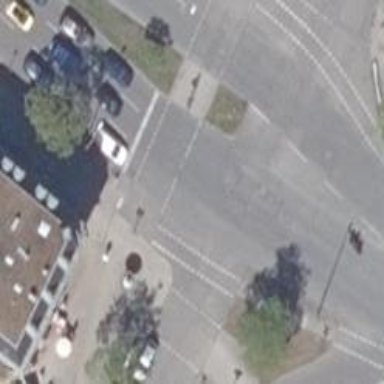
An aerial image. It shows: Footway crossing equipped with traffic signals and separate island.